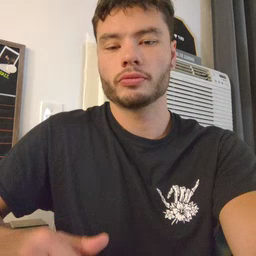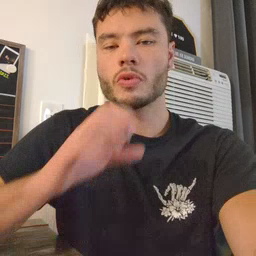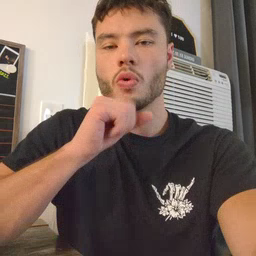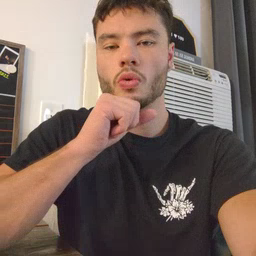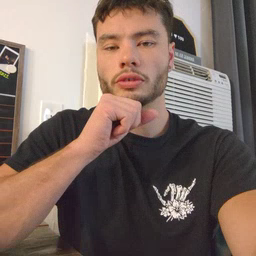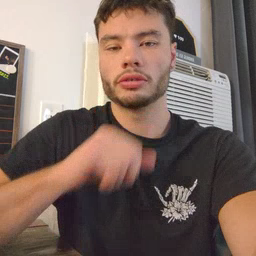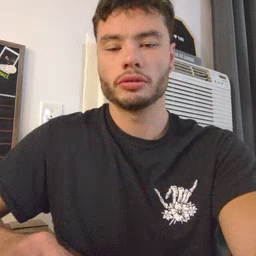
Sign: orange